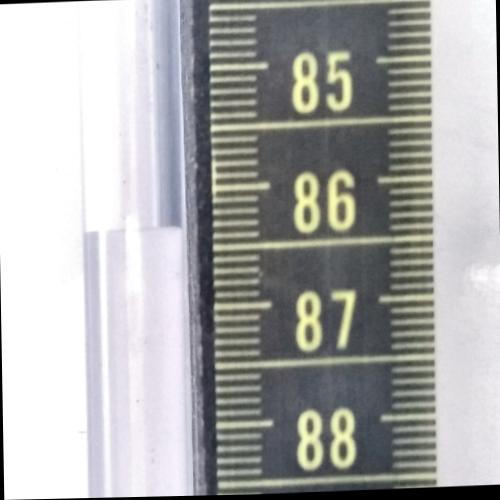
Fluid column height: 86.3 cm